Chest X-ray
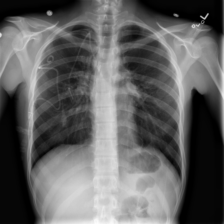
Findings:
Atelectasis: negative
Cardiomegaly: negative
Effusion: negative
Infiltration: negative
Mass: positive
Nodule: negative
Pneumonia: negative
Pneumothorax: positive
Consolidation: negative
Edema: negative
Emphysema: negative
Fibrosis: negative
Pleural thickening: negative
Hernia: negative